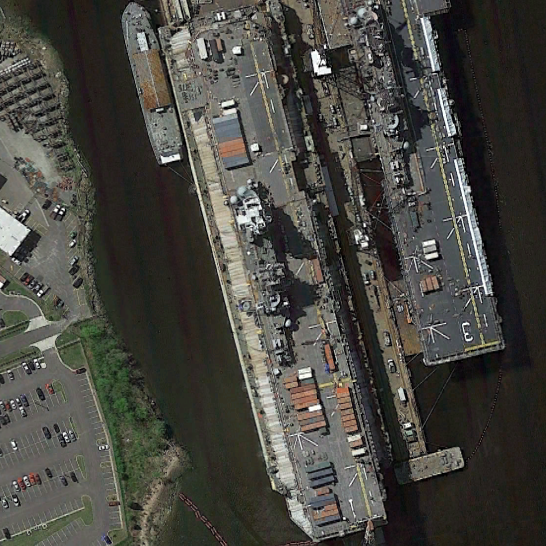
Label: assault